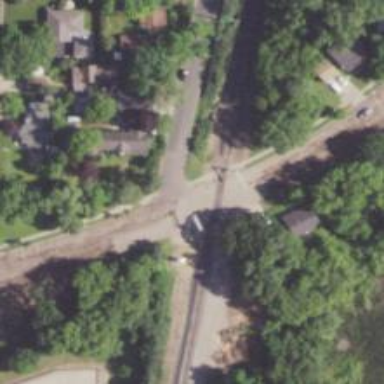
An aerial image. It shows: Railway crossing.